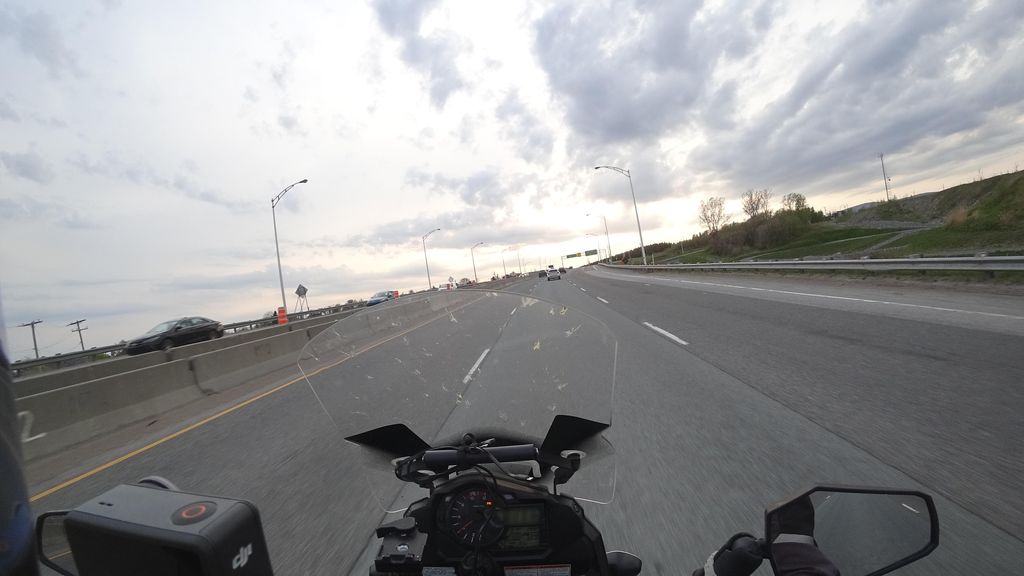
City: quebec_city